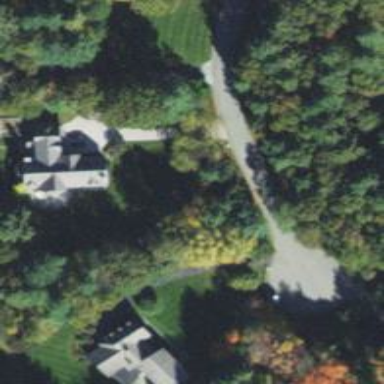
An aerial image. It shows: Driveway leading to service road.